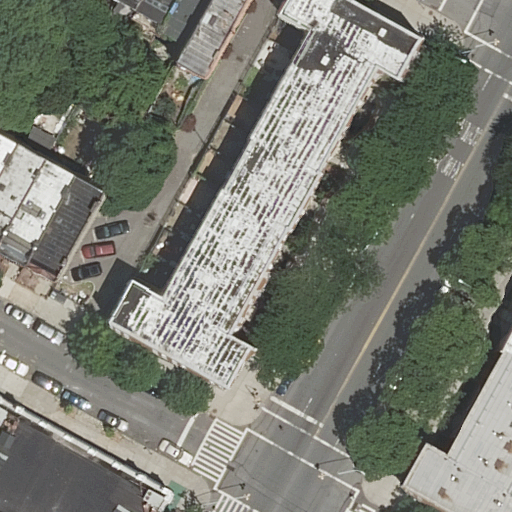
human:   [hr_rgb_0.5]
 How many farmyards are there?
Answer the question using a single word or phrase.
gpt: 0

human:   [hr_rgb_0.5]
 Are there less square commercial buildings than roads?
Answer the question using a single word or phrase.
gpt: yes

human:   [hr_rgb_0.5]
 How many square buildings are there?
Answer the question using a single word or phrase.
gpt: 0

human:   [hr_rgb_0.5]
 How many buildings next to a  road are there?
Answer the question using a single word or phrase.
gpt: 20

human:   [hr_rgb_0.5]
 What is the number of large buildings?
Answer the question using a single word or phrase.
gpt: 0

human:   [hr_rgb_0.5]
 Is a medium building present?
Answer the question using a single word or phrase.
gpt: yes

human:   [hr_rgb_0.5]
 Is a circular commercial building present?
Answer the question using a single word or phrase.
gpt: no

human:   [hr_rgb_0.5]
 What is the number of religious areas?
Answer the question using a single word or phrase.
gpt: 0

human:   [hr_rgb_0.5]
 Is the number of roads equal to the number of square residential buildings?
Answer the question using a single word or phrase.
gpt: no

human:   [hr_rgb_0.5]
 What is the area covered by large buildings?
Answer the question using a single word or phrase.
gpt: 0m2

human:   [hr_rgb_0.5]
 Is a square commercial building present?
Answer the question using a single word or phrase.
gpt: no

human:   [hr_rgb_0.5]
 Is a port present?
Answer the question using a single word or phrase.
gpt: no

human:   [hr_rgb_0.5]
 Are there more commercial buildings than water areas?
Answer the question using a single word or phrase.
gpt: no

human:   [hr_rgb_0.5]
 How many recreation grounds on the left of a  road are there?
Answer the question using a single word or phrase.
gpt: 0

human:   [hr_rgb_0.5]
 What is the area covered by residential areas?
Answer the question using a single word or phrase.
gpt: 0m2

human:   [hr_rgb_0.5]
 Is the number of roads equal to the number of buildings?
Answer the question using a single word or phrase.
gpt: no

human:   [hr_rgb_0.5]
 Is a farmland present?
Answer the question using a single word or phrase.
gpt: no

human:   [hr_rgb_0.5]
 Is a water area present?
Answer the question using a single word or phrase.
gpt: no

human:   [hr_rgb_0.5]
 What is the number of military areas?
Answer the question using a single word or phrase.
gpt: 0

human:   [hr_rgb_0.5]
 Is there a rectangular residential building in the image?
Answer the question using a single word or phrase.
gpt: yes

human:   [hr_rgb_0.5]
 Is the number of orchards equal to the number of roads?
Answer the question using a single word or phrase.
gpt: no

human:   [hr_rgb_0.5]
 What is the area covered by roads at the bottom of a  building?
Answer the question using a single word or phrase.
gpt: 0m2

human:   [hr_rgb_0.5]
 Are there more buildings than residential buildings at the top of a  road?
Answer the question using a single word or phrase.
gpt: yes

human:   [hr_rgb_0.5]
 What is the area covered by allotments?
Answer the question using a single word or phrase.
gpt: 0m2

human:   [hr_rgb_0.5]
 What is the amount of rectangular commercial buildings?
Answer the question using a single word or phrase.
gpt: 0

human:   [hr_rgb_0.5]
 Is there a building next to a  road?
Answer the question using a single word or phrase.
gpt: yes

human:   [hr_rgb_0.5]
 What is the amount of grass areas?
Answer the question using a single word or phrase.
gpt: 0

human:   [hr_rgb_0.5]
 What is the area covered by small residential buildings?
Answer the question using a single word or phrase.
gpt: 267m2

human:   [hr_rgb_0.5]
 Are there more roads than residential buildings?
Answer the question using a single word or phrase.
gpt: no

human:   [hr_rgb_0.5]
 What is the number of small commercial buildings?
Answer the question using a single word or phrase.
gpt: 0

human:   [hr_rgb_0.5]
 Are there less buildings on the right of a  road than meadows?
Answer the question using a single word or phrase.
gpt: no

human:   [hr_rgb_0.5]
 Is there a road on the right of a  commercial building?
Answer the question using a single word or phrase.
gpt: no

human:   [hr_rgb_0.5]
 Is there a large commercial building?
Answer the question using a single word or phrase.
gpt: no

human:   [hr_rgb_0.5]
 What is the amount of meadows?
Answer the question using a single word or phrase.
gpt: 0

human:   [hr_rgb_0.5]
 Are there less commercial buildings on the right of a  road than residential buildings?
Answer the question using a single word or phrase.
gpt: yes

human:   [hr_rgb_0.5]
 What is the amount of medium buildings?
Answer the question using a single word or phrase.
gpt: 13